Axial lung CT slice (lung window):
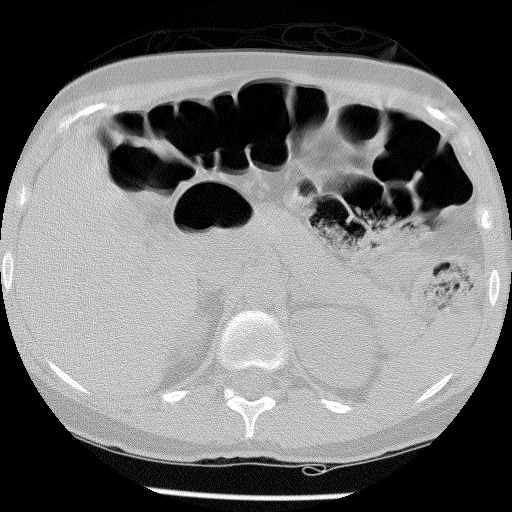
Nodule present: no